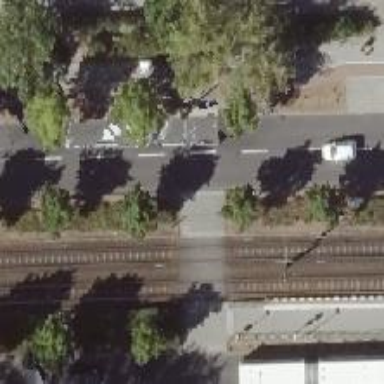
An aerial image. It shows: Uncontrolled tram crossing.